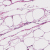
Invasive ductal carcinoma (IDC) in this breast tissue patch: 0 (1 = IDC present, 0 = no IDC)